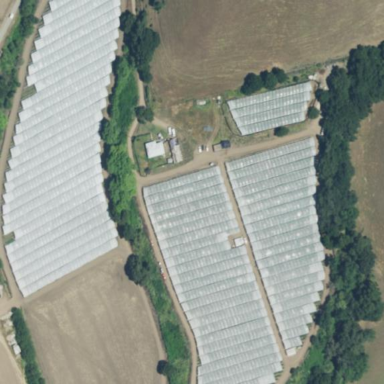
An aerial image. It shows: Area dedicated to greenhouse horticulture.